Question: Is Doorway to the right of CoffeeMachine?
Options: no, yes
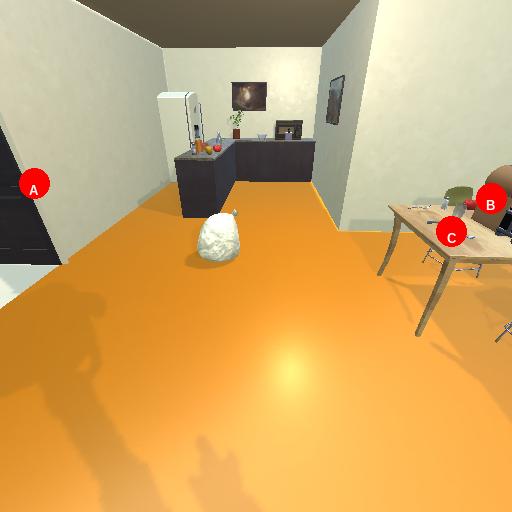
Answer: no